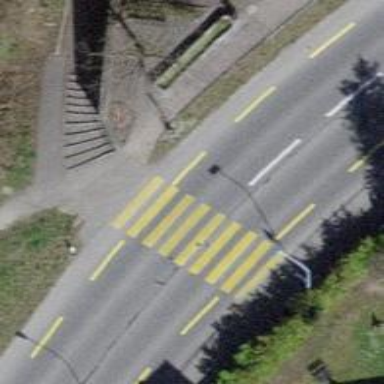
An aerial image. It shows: Footway with zebra crossing.